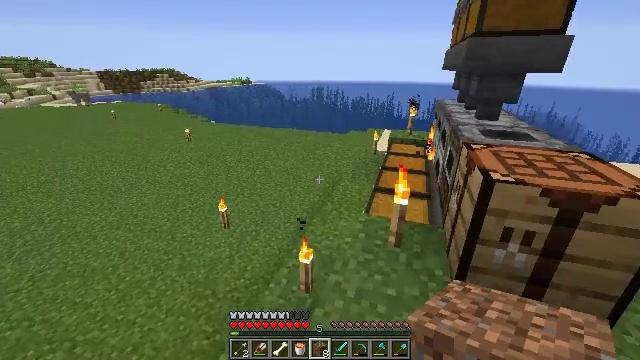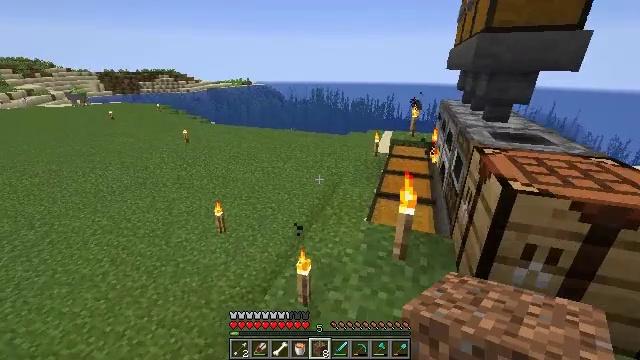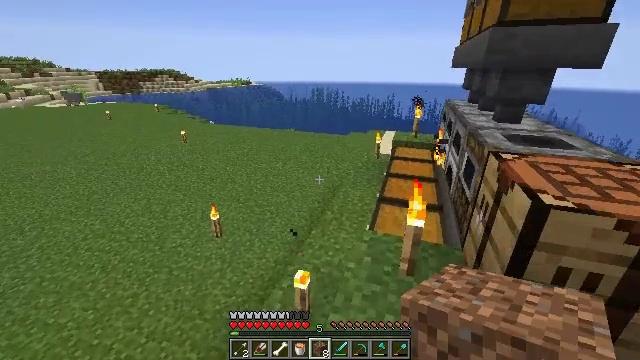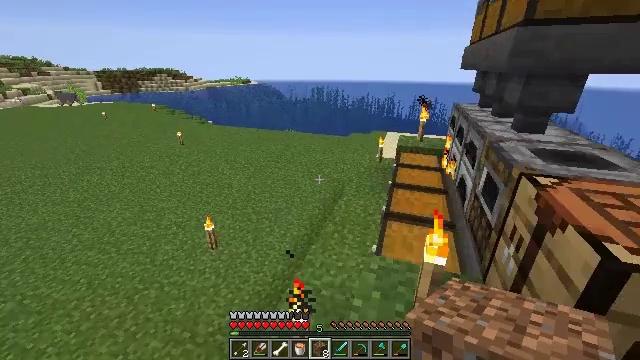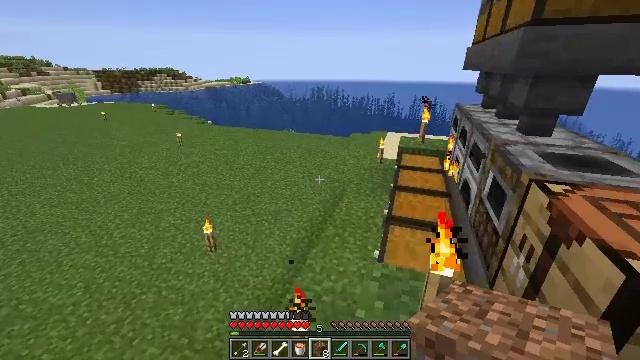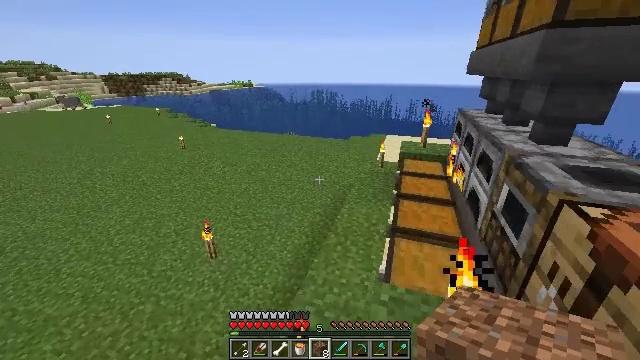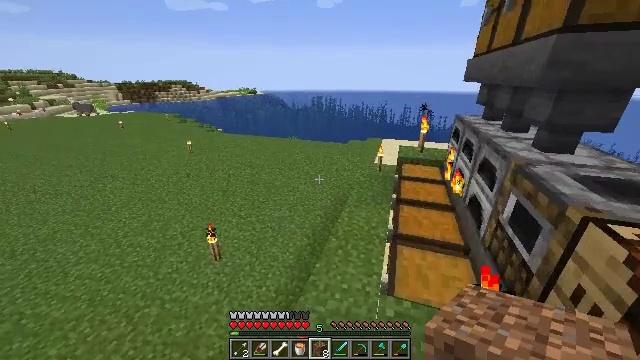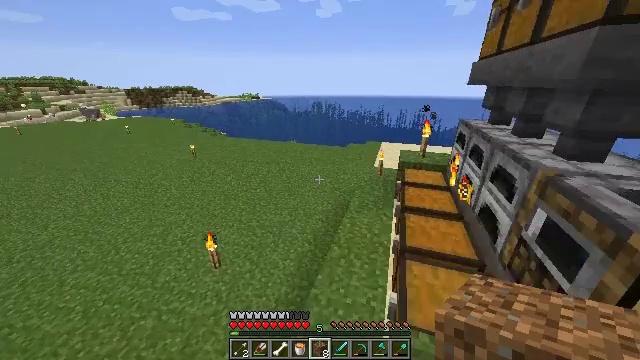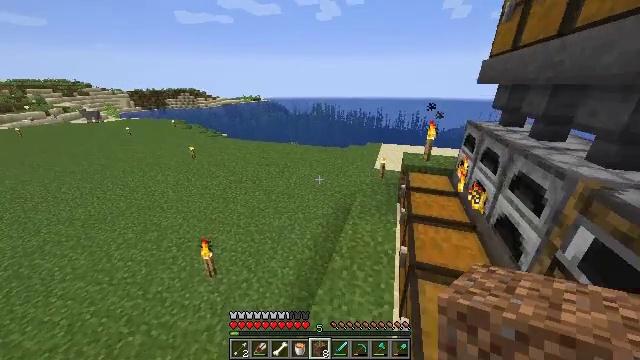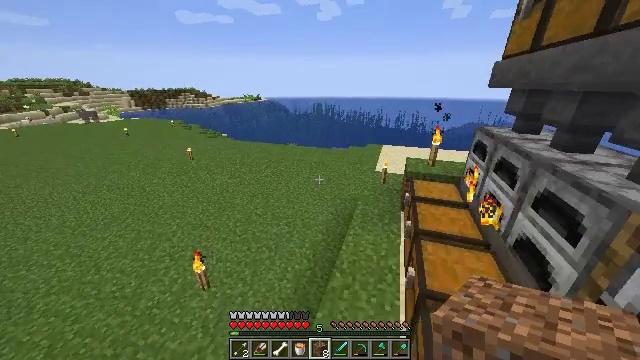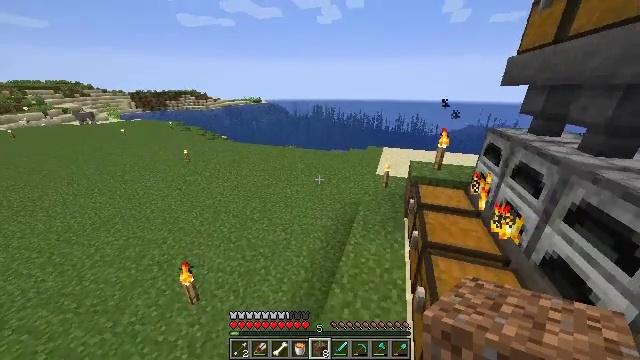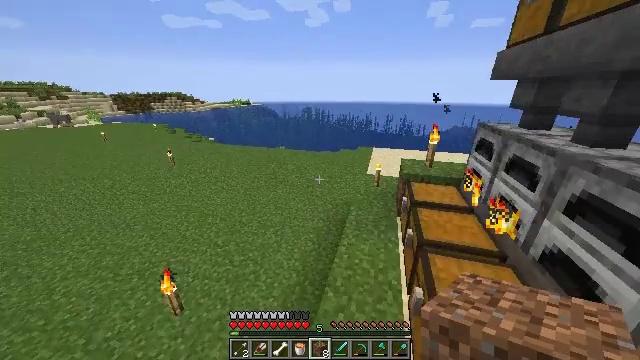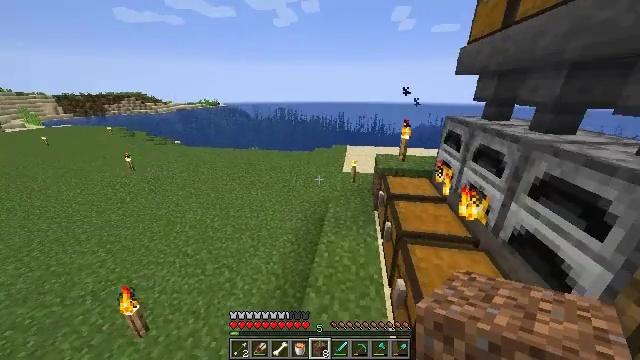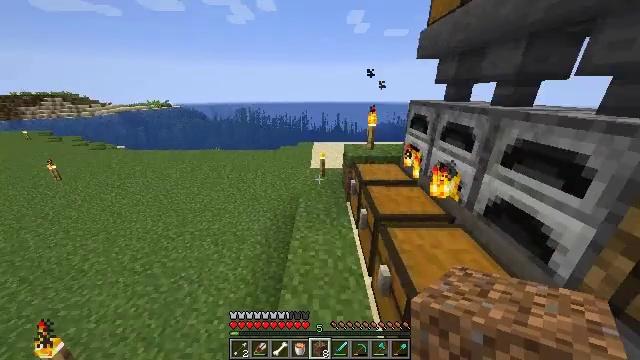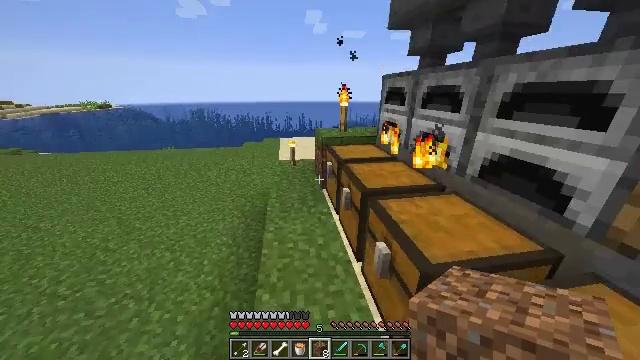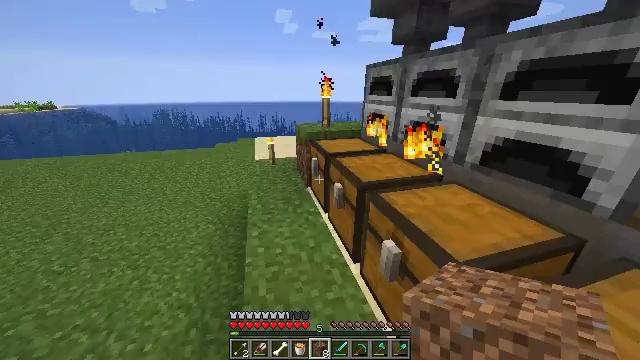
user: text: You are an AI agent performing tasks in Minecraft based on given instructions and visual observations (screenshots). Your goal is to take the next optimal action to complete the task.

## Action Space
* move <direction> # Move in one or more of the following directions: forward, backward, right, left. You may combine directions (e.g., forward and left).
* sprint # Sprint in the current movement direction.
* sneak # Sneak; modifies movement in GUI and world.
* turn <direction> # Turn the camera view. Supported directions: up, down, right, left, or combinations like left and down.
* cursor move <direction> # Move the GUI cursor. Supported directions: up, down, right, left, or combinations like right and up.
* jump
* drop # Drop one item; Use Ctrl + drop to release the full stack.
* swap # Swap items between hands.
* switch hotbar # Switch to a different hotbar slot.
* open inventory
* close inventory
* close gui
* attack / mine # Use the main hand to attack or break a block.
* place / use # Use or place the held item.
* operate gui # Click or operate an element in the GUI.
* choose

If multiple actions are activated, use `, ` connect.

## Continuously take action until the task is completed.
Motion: motion action
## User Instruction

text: Use the crafting table to create a redstone block from nine redstone dust.
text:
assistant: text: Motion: move forward
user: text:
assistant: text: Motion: move forward
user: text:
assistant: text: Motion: move forward
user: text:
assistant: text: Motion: move forward, sprint
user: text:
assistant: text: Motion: move forward, sprint
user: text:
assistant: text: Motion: move forward, sprint
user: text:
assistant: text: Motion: move forward, sprint
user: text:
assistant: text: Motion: move forward
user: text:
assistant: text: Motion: move forward
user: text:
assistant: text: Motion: move forward
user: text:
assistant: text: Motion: move forward, turn right
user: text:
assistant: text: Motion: move forward, turn right
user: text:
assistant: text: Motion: move forward and move left, turn right
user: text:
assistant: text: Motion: move forward and move left, turn right
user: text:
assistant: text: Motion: move forward and move left, turn right
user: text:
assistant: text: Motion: move forward and move left, turn right
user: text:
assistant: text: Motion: move forward and move left, turn right
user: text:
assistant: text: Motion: move forward and move left, turn right and up
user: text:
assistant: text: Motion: move forward and move left, turn right and up
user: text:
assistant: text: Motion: move forward and move left, turn right and up
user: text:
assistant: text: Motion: move forward and move left, turn right and up
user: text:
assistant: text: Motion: move forward and move left, turn right and up
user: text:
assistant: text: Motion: move forward and move left, turn right and up
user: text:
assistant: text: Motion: move left, turn right
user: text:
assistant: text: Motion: turn right
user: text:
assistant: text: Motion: turn right and up
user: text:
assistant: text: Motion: turn right
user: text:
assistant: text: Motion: no_op
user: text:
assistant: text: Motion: no_op
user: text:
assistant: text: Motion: no_op